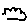
Label: cloud